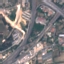
Label: Highway